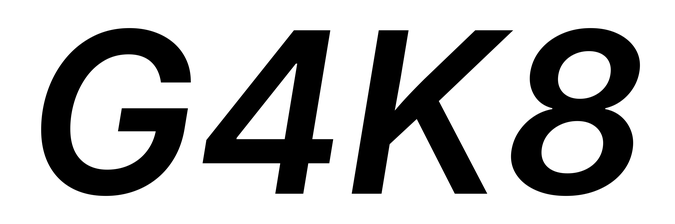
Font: Inter-Italic_SemiBold_Italic